Question: Im using firebug to debug jquery and in the dom tab i can see all the vars and arrays in there.
How do I access the different arrays and vars in the dom?
Cheers
Ke
I cannot access these object items, even though firefox lists them, i have sitems in the top level of the dom, i also have sitems within the parent variable.
a lot of head scratching happening here, would be grateful for any help :)
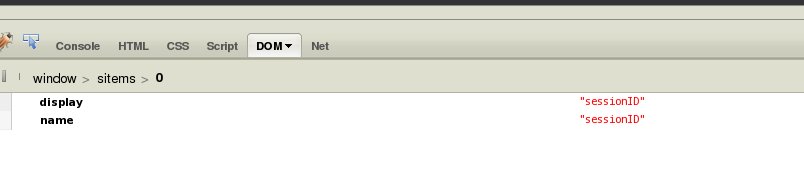
Answer: Looks like you want to access a user defined property, since these are not properties of the DOM ( <URL>, I don't think you can access them directly through your page, but you can access them through the Firebug console.
Simply type the name of the property into the command line of the 'Console'... the part after '>>>' on the very bottom.
In your case you would type something like: 'sitems[0]' and hit enter.
---
To access properties of the DOM... take a look at the <URL>.
To see how to access properties, functions, or constants of the DOM, check what you're interested in in the DOM tab.
Then you can "follow the bread crumbs" to access properties directly. Global properties are attached to 'window', so you don't need to include 'window':

Make sure to right click on things and explore the context menu, especially if you start looking at functions.